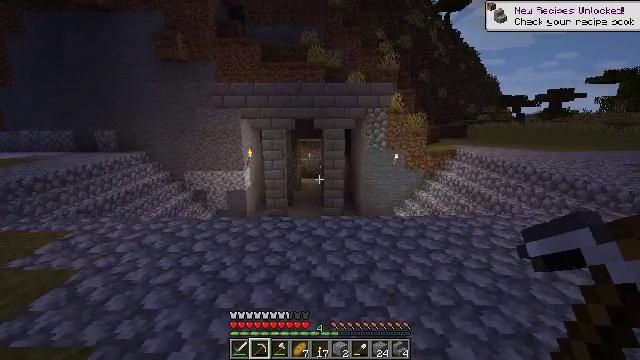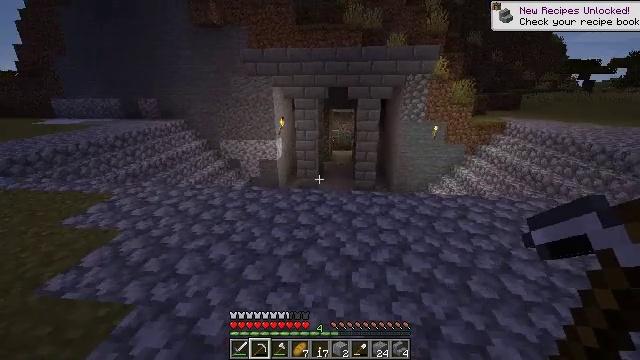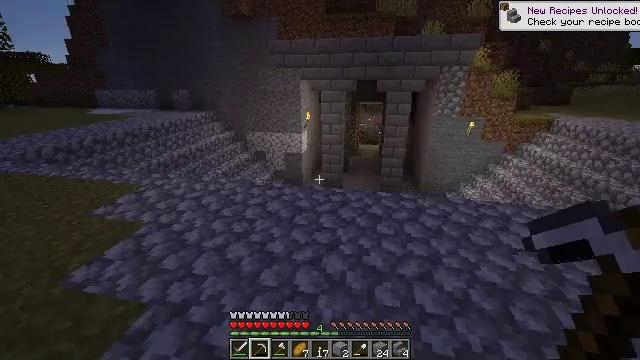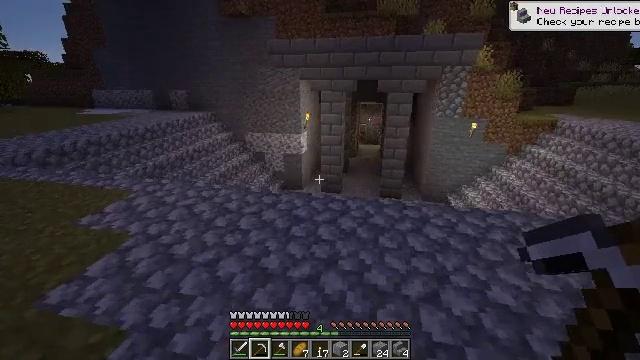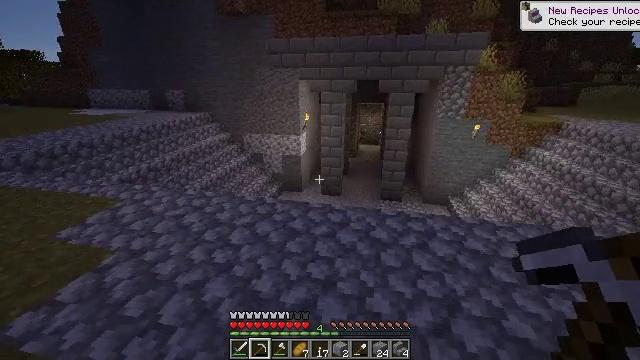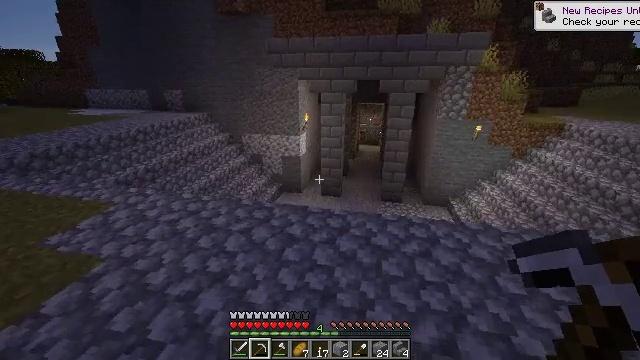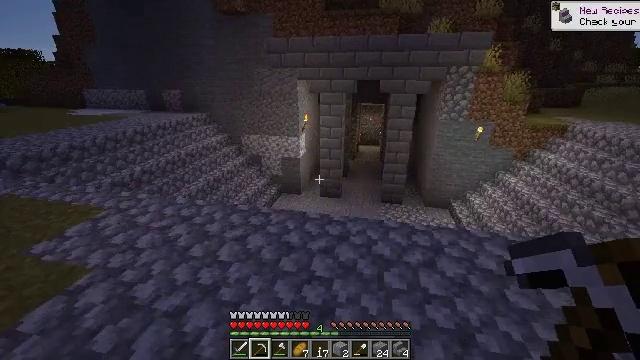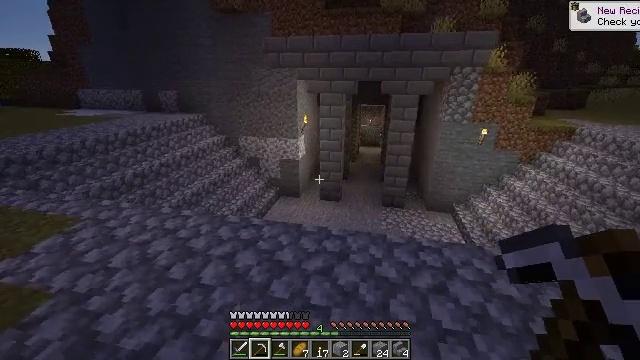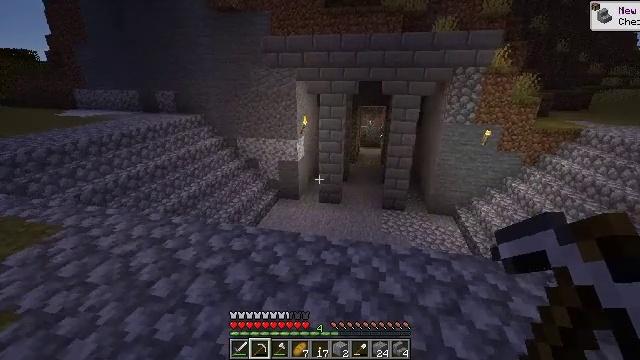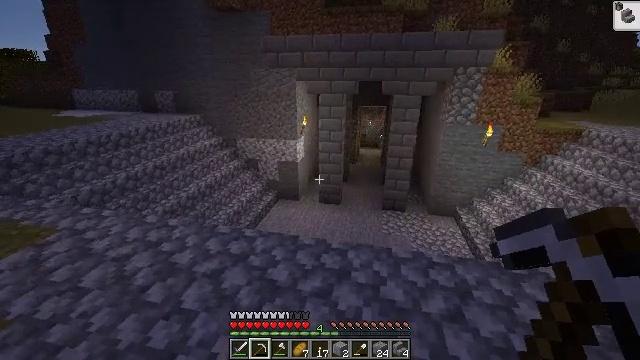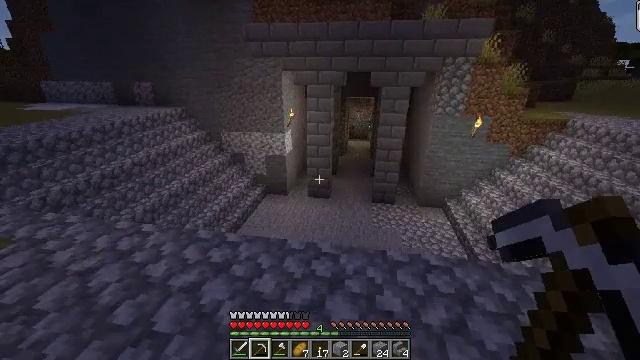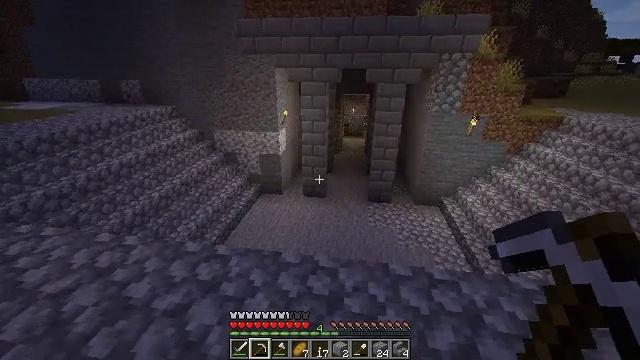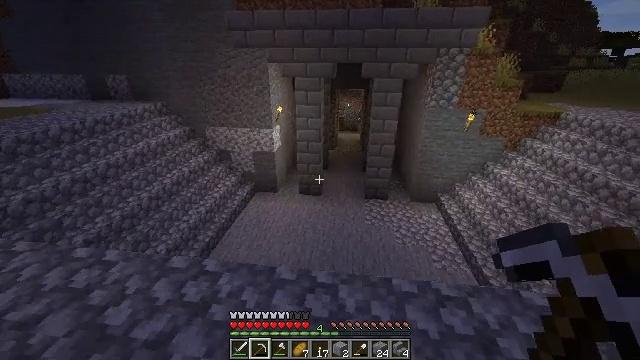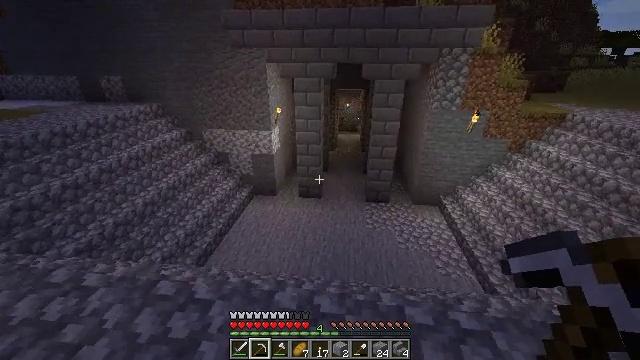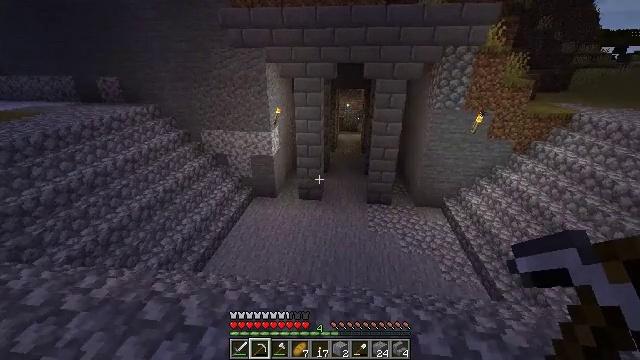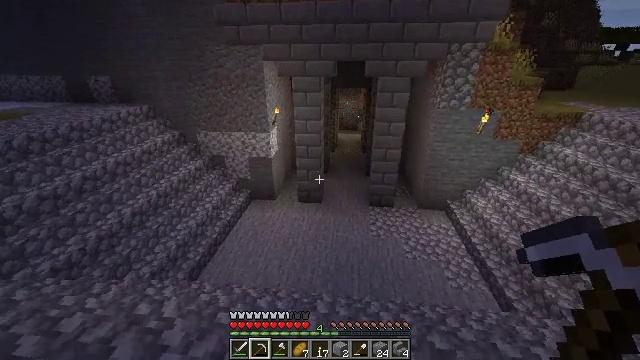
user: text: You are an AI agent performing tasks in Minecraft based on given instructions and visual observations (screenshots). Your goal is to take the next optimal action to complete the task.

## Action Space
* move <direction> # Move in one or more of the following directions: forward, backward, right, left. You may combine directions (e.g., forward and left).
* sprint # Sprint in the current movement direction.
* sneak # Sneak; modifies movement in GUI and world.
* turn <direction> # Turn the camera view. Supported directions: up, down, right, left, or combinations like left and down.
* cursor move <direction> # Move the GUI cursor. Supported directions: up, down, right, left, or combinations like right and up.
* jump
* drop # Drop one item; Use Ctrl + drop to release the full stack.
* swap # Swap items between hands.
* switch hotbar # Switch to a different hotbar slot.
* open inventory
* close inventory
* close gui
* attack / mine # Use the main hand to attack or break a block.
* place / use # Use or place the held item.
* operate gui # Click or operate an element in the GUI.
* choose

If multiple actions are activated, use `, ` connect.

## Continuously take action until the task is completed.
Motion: motion action
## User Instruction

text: Attack the stone bricks to gather materials.
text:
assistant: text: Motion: move forward, turn left and down
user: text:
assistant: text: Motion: move forward, turn left and down
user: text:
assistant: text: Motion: move forward
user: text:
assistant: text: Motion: move forward
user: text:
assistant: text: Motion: move forward
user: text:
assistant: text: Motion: move forward
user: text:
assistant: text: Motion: move forward
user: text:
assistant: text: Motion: move forward
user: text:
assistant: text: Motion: move forward
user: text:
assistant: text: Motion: move forward, turn right and down
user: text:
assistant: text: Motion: move forward, turn right
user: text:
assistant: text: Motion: move forward, turn right and down
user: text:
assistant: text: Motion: move forward
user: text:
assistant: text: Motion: move forward
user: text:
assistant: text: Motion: move forward
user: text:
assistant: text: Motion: move forward, turn down
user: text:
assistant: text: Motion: move forward
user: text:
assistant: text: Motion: move forward
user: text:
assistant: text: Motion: move forward
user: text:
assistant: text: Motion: move forward, turn left and down
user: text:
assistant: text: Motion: move forward, turn left and down
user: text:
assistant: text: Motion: move forward
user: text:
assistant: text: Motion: move forward
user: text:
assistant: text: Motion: move forward
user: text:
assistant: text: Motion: move forward
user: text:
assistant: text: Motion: move forward
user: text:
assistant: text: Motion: move forward
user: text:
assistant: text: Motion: move forward
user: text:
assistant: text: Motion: move forward
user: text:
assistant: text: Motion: move forward